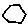
Label: hexagon